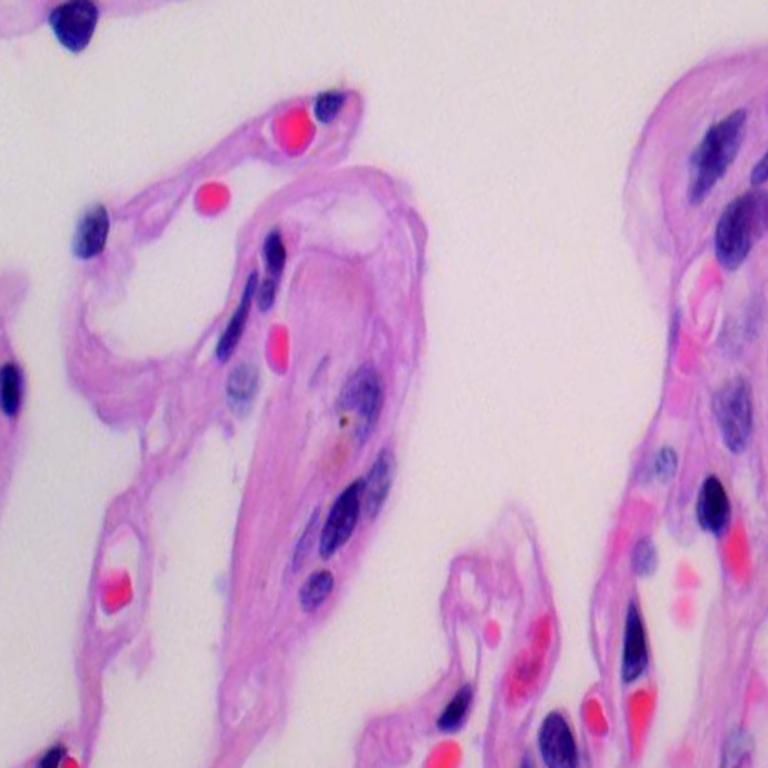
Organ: lung
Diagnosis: benign